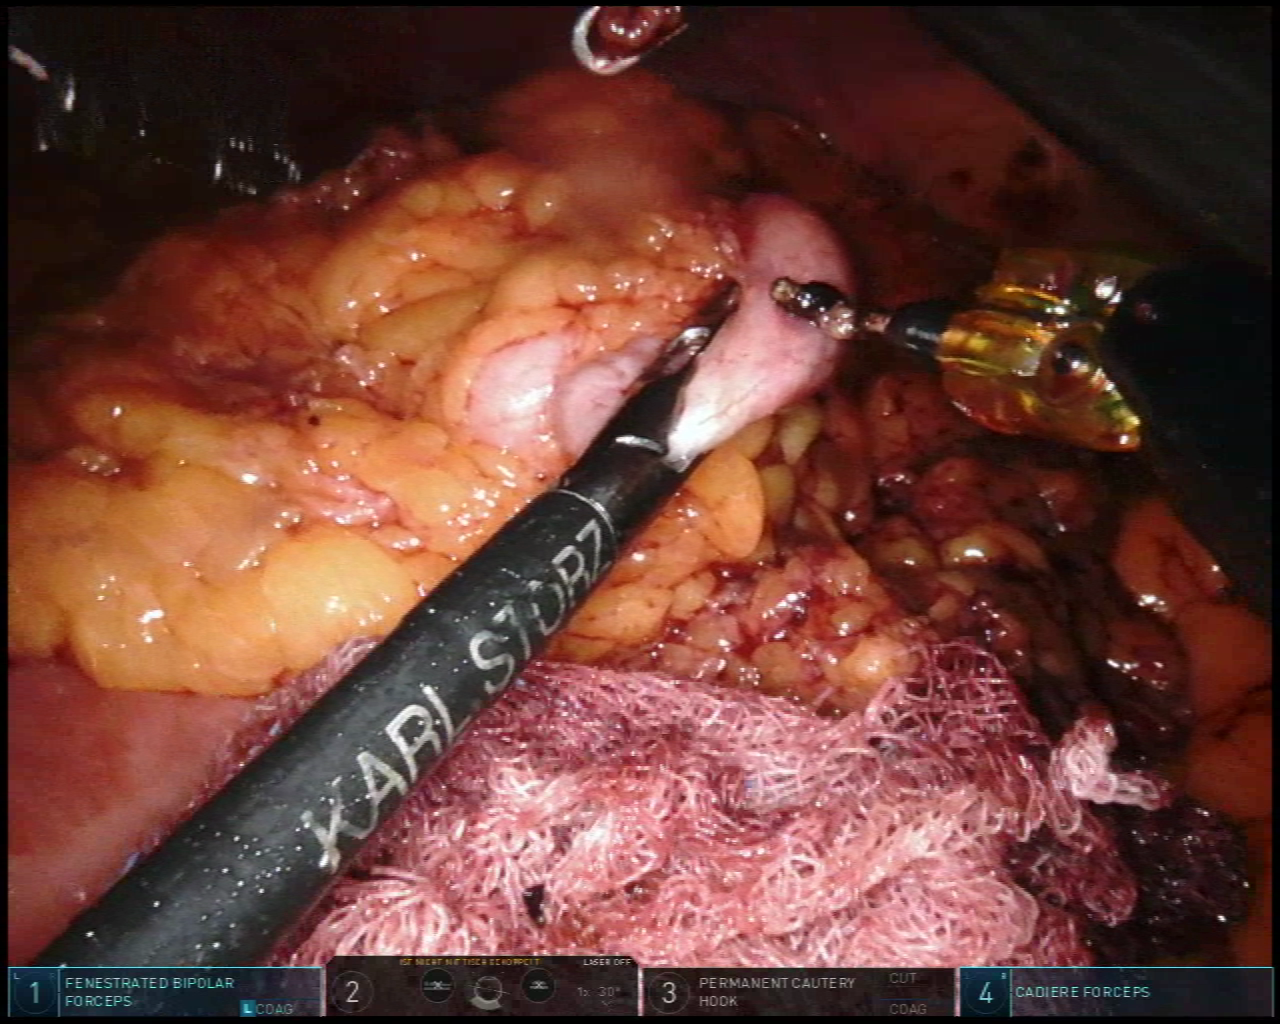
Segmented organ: small_intestine
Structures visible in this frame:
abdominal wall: yes
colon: no
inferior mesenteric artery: no
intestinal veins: no
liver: no
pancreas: no
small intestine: yes
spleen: no
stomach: no
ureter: no
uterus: no
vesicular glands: no